Question: I want to change the 'ExpandableListView' to right with padding.
I used custom adapter to load data to 'ExpandableListView'.
This is my 'ExpandableListView' xml.
'''
<ExpandableListView
android:id="@+id/Ex_offers"
android:layout_width="250dp"
android:layout_height="400dp"
android:layout_alignParentBottom="true"
android:layout_alignParentLeft="true"
android:layout_alignParentRight="true"
android:childDivider="#<PHONE>"
android:groupIndicator="@drawable/settings_selector"
android:listSelector="@android:color/transparent">
</ExpandableListView>
'''
This is 'GroupView' xml
'''
<TextView
android:id="@+id/lblListHeadertwo"
android:layout_width="match_parent"
android:layout_height="40dp"
android:background="@drawable/transperant_bar"
android:fontFamily="Lato"
android:paddingLeft="15dp"
android:textColor="#daac56"
android:textStyle="bold"
android:textSize="17sp"
android:paddingTop="8dp" />
'''
This is ChildView xml
'''
<TextView
android:id="@+id/text_offers"
android:layout_width="300dp"
android:layout_height="20dp"
android:layout_alignParentLeft="true"
android:layout_alignParentRight="true"
android:layout_alignParentTop="true"
android:background="@drawable/transperant_bar"
android:paddingLeft="?android:attr/expandableListPreferredChildPaddingLeft"
android:textColor="#daac56"
android:textSize="14sp"/>
<ImageView
android:id="@+id/img"
android:layout_width="15dp"
android:layout_height="15dp"
android:layout_marginLeft="12dp"/>
'''
This is the output image, I want to set margin to this indicator.

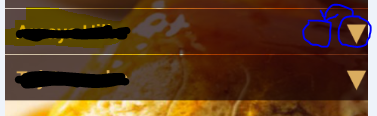
Answer: does not work properly for Android 4.3.
They introduced a new method which works ok for 4.3.
'''
public int GetPixelFromDips(float pixels) {
// Get the screen's density scale
final float scale = getResources().getDisplayMetrics().density;
// Convert the dps to pixels, based on density scale
return (int) (pixels * scale + 0.5f);
}
@Override
public void onWindowFocusChanged(boolean hasFocus) {
super.onWindowFocusChanged(hasFocus);
DisplayMetrics metrics = new DisplayMetrics();
getWindowManager().getDefaultDisplay().getMetrics(metrics);
int width = metrics.widthPixels;
if(android.os.Build.VERSION.SDK_INT < android.os.Build.VERSION_CODES.JELLY_BEAN_MR2) {
explvList.setIndicatorBounds(width-GetPixelFromDips(35), width-GetPixelFromDips(5));
} else {
explvList.setIndicatorBoundsRelative(width-GetPixelFromDips(35), width-GetPixelFromDips(5));
}
}
'''